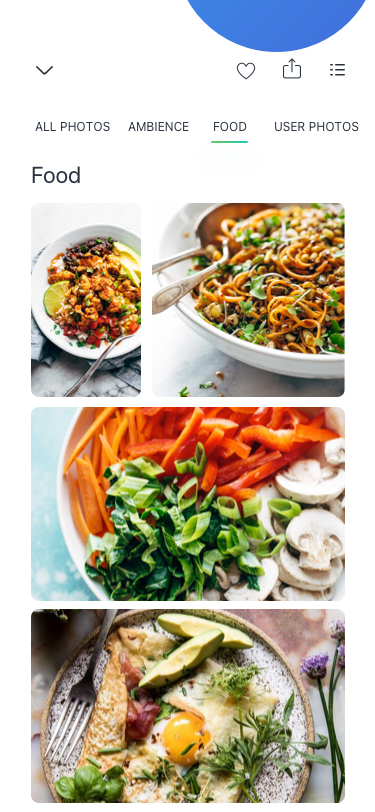
Text in this UI design:
Food
All Photos
Ambience
Food
User Photos